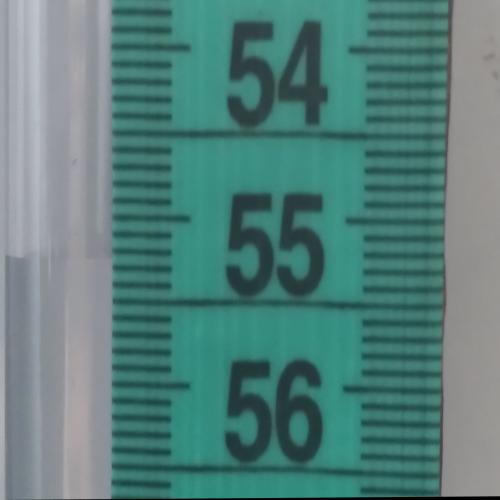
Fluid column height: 55.3 cm